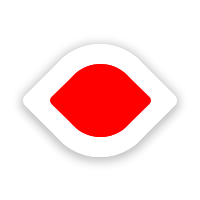
Cursor type: resize_ew
OS/theme: linux-google-cursor
Variant: red